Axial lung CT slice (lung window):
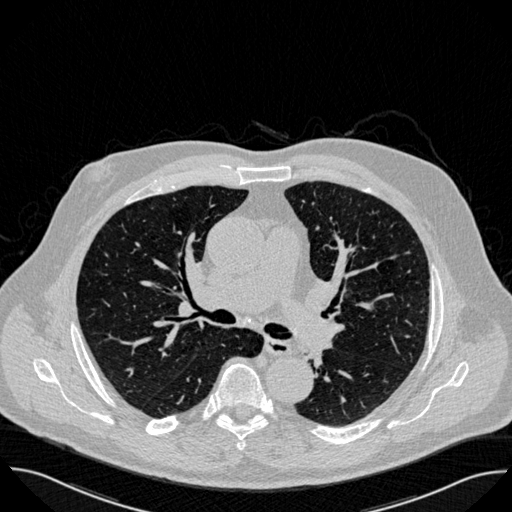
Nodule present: no